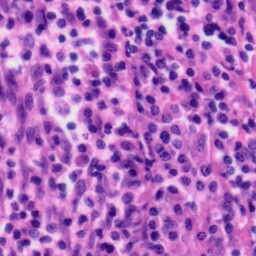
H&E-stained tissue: Tonsil